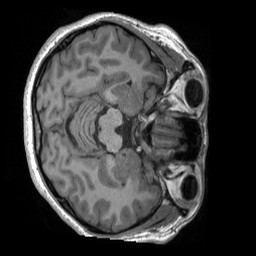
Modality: T1w
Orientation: axial
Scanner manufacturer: siemens
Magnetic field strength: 3 T
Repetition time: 2.4 s
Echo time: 0.00224 s